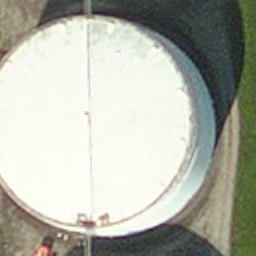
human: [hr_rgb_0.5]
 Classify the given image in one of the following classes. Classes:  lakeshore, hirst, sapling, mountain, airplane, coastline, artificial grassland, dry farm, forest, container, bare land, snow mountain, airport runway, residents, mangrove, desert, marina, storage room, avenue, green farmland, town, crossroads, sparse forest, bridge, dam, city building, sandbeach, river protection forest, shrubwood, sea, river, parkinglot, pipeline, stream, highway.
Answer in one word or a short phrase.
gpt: storage room